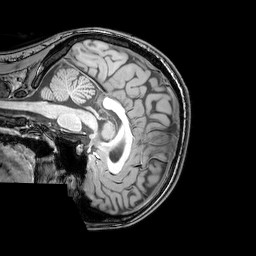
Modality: T1w
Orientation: sagittal
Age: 21
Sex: female
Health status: healthy
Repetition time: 0.081 s
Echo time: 0.037 s